Question: I'm trying to learn ASP.NET MVC, so I did as test project this where I want to display in Index a list of cities and when you click on city to see the properties in those cities.

Then I did some changes in global.asax in order to come up with nice URLs:
'''
public static void RegisterRoutes(RouteCollection routes)
{
routes.IgnoreRoute("{resource}.axd/{*pathInfo}");
routes.MapRoute(
"Home-Browse",
"Accommodation-{city}",
new { controller = "Home", action = "Browse", city = "" });
routes.MapRoute(
"Default", // Route name
"{controller}/{action}/{id}", // URL with parameters
new { controller = "Home", action = "Index", id = UrlParameter.Optional } // Parameter defaults
);
}
'''
So now after I see the list of cities and I click one I get a URL like: '/Accommodation-Amsterdam'
My problem is that I don't know how to do the inner join in order to tell the controller to show me the properties in the area selected. (I told you I'm just learning this)
My home controller:
'''
using System;
using System.Collections.Generic;
using System.Linq;
using System.Web;
using System.Web.Mvc;
using accomm2.Models;
namespace accomm2.Controllers
{
[HandleError]
public class HomeController : Controller
{
dataEntities _db;
public HomeController()
{
_db = new dataEntities();
}
public ActionResult Index()
{
ViewData.Model = _db.Cities.ToList();
return View();
}
public ActionResult Browse()
{
//ViewData.Model = _db.Properties.ToList();
var properties = from c in _db.Cities
from p in c.Properties
where c.CityId == CityId
select c;
return View(properties.ToList());
}
}
}
'''
Could somebody help me with my Linq query or at least direct me to the right way?
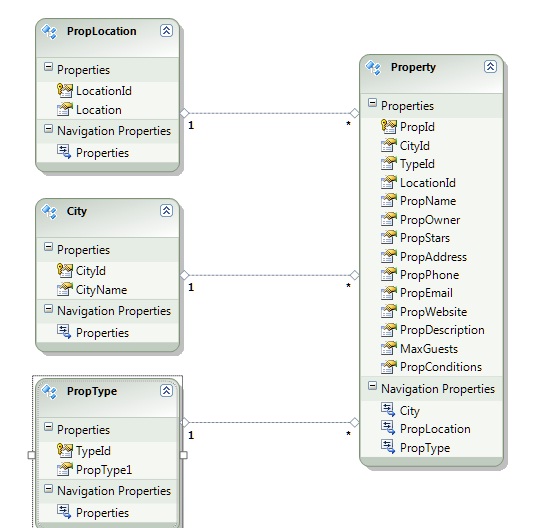
Answer: On your Browse controller, just add 'string city' as an argument, and it will magically be populated by MVC.